Chest X-ray:
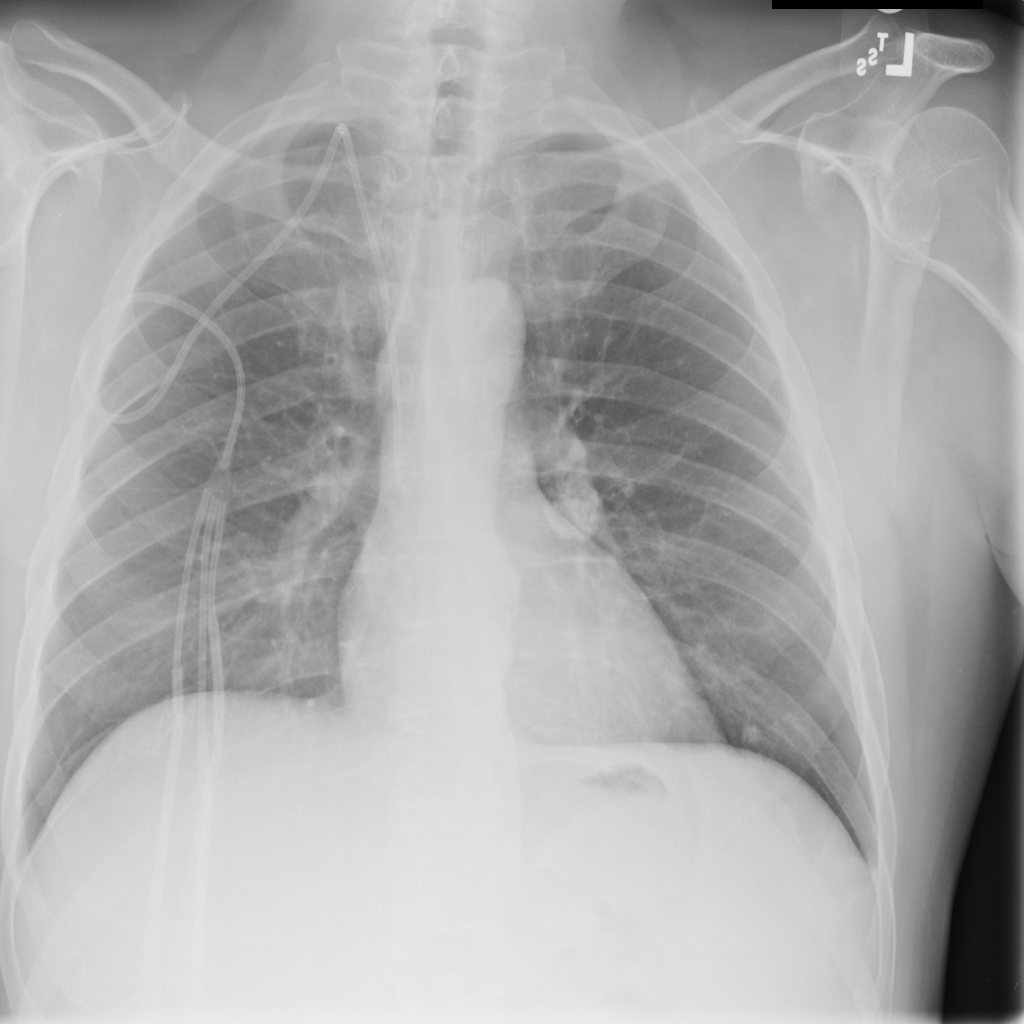
Findings: Calcification
No abnormal finding: no